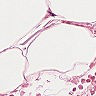
Metastatic tissue present: no